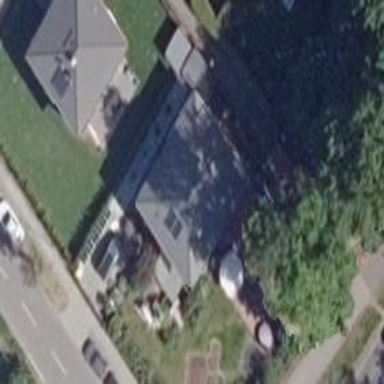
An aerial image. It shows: Detached building with hipped roof. The building has white color.